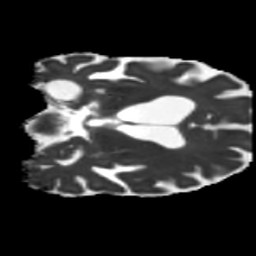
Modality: MD
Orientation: coronal
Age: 75
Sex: male
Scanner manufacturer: siemens
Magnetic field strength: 3 T
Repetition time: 5.25 s
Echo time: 0.08 s